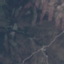
Land use / land cover class: HerbaceousVegetation